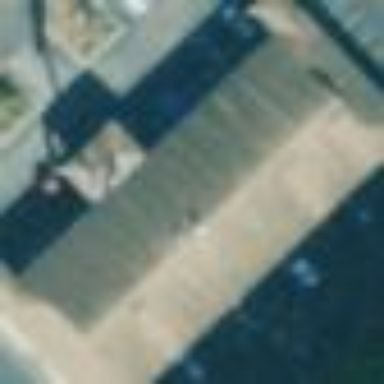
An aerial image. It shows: Building with gabled roof oriented along its structure.